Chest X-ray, PA view. Patient: 39 years old, sex M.
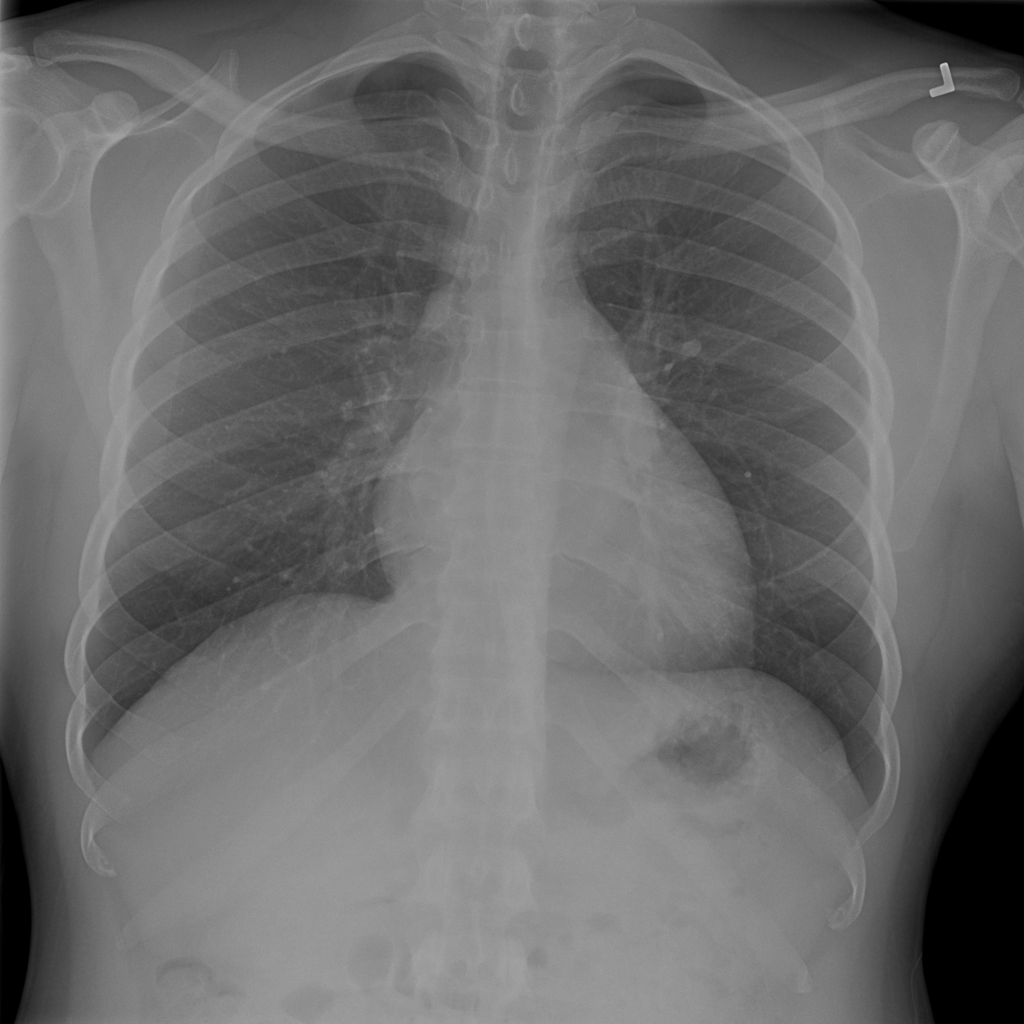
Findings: No Finding